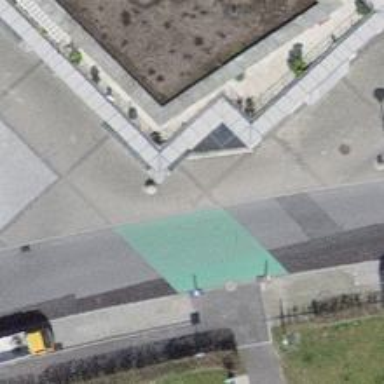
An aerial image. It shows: Marked footway crossing with surface markings.